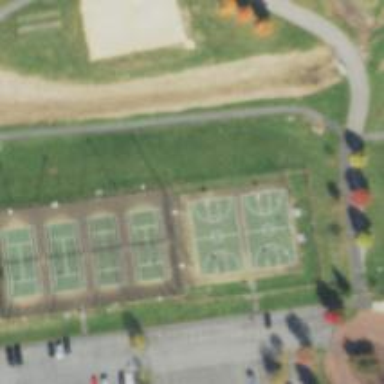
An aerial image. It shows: Tennis court on the leisure land pitch.